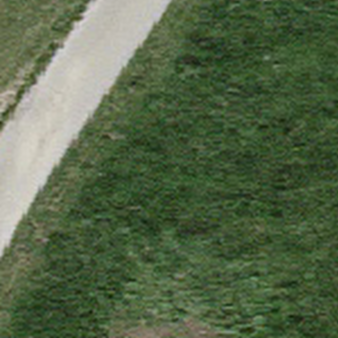
Label: other